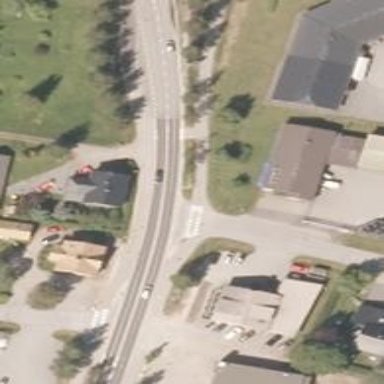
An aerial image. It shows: Crossing on the road.